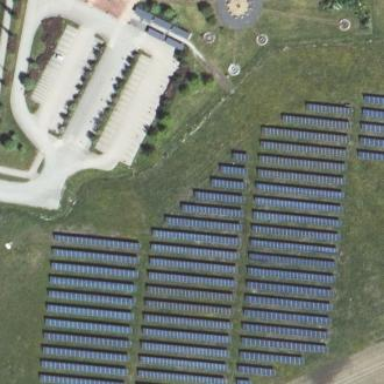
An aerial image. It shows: Solar power plant utilizing photovoltaic technology to produce electricity.